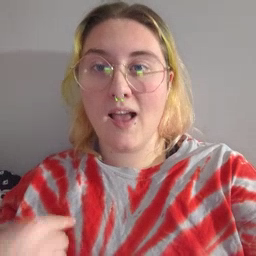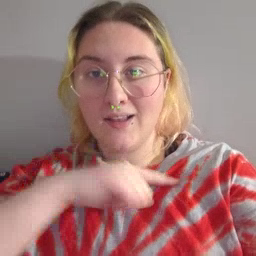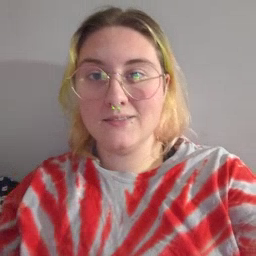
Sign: weus